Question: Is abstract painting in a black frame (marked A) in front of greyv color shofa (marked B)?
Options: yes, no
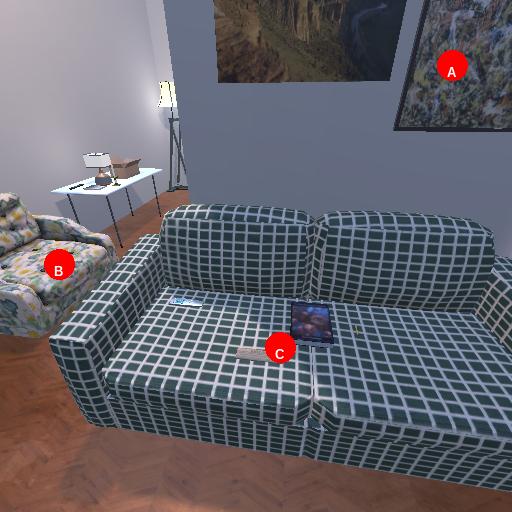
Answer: yes